Question: For example I want to replace ',' from value 'A,B. .C' with a 'blank'
'''
<%@page contentType="text/html" pageEncoding="UTF-8"%>
<!DOCTYPE html>
<%@ taglib prefix = "c" uri = "http://java.sun.com/jsp/jstl/core" %>
<%@ taglib prefix = "fn" uri = "http://java.sun.com/jsp/jstl/functions" %>
<html>
<head>
<meta http-equiv="Content-Type" content="text/html; charset=UTF-8">
<title>JSP Page</title>
</head>
<body>
<c:set var="pat" value="A,B. .C" />
<c:out value="${pat}"/></br >
${fn:replace(pat, ",", " ")}
<c:out value="${pat}"/></br >
</body>
</html>
'''
expected output :
'''
A,B. .C
A B. .C
'''
Real output :
'''
A,B. .C
A B. .C A,B. .C
'''
Browser Picture

After the replaced value contains the variable '${pat}' also the original value.
What do I wrong ? Never see this before.
with these results, the function is useless.
(tested with jdk1.6.0_45 and jdk1.7.0_51 Java EE Version : Java EE 6 Web)
EDIT
from answer @rickz
I tested with
'''
<c:set var="pat" value="A,B. .C" />
<c:out value="${pat}" /></br >
------------------------------</br >
${fn:replace(pat, ",", " ")}</br >
------------------------------</br >
<c:out value="${pat}" /></br >
------------------------------</br >
'''
And the output :
'''
A,B. .C
------------------------------
A B. .C
------------------------------
A,B. .C
------------------------------
'''
We can see the value of ${pat} is not changed
Most of the manuals on the web did not count on that ( or not explain).
<URL>
<URL>
and many others
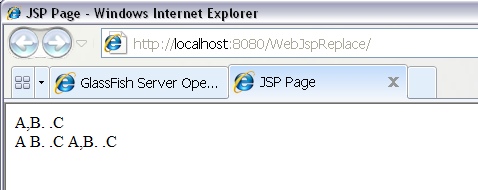
Answer: Please try it this way.
'''
<%@page contentType="text/html" pageEncoding="UTF-8"%>
<!DOCTYPE html>
<%@ taglib prefix = "c" uri = "http://java.sun.com/jsp/jstl/core" %>
<%@ taglib prefix = "fn" uri = "http://java.sun.com/jsp/jstl/functions" %>
<html>
<head>
<meta http-equiv="Content-Type" content="text/html; charset=UTF-8">
<title>JSP Page</title>
</head>
<body>
<c:set var="pat" value="A,B. .C" />
${pat}</br >
${fn:replace(pat, ",", " ")}
</body>
</html>
'''